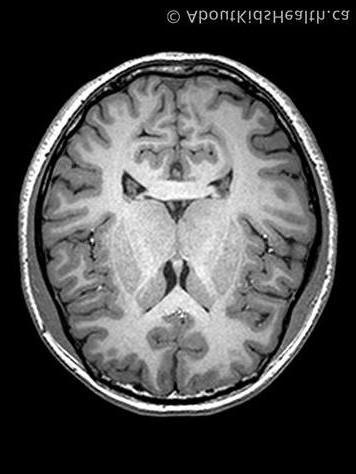
Label: notumor